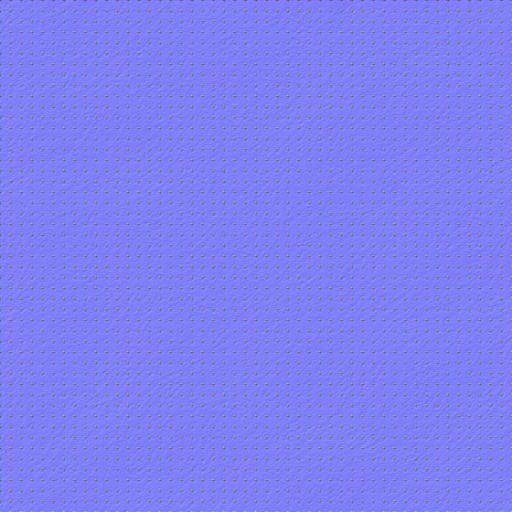
beige leather light perforated smooth